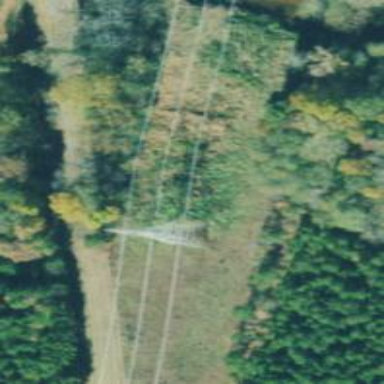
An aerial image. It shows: Lattice structure tower used for power distribution.